Question: I'm facing an irritating problem with WPF GroupBox, hope someone can help me out. Basically the problem is this: I have a listview inside a GroupBox, but no matter what I do I can't seem to be able to make it fill the GroupBox.
Here is the basic code:
'''
<GroupBox Grid.Row="2" Header="Field" Visibility="{Binding ElementName=radioUnbound, Path=IsChecked, Converter={StaticResource bool2vis}}" Margin="0" VerticalContentAlignment="Stretch">
<ListView ItemsSource="{Binding ElementName=nnf1, Path=UnboundFields}" x:Name="listUnbound" SelectionChanged="listSelectionChanged" VerticalAlignment="Stretch" >
<ListView.ItemTemplate>
<DataTemplate>
<TextBlock Text="{Binding name}" Margin="2"/>
</DataTemplate>
</ListView.ItemTemplate>
</ListView>
</GroupBox>
'''
I tried encasing the list inside Grids, StackPanels, DockPanel, etc... but no matter what I try I always invariably end up with this:

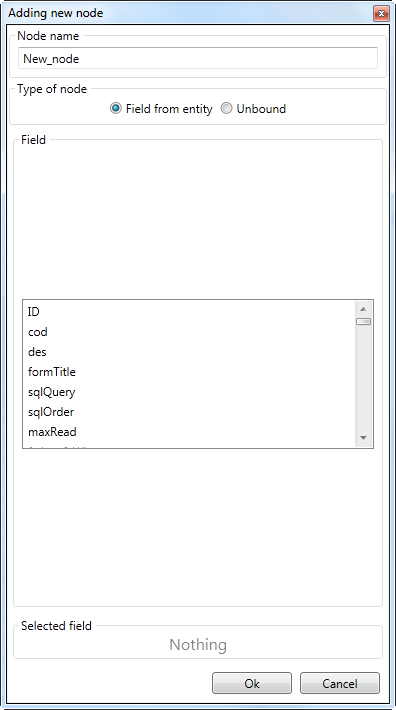
Answer: I tried your code in XamlPad it works as you would expect it. Make sure you don't have global styles that set your 'ListView' or 'GroupBox' appearance.
You can clear global styles by putting this in the resources section of the 'GroupBox''s parent control:
'''
<Style TargetType="GroupBox" />
<Style TargetType="ListView" />
'''